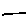
Label: line